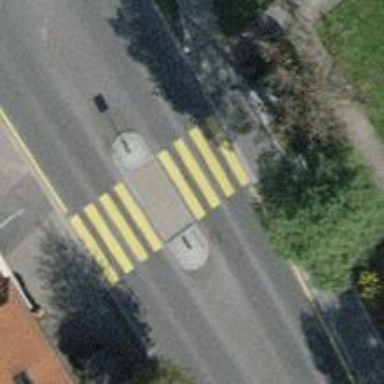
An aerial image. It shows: Kerb barrier.